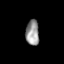
Tissue: lung
Cell type: Myeloid cells
Senescence score: 0.2268
Nuclear area (px): 331
Mean DAPI intensity: 150.453